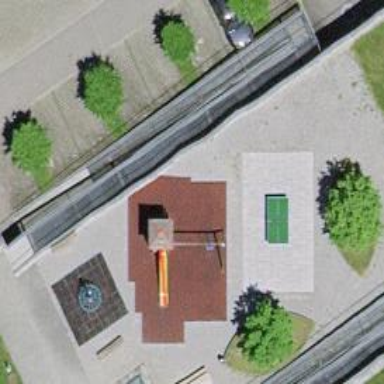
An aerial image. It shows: Playground with slide.